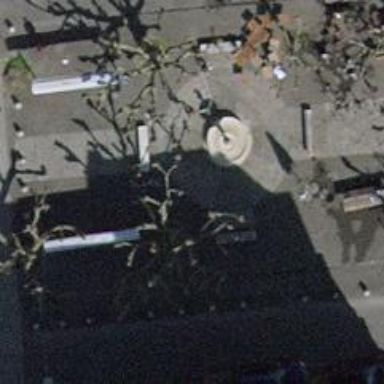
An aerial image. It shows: Fountain with jet of water.